Question: I've got a long query that pulls well over 50 fields. For some reason Access query builder provides only a limited amount of columns at a time.

However, it appears that I can key as many as I like directly into the SQL view. And eventually the query builder makes more room. So using the above example, if I add three more fields to the query, the query builder gives me about another ten to work with.
Is there an easier way to extend the number of columns? Are there other alternatives that I should be considering?
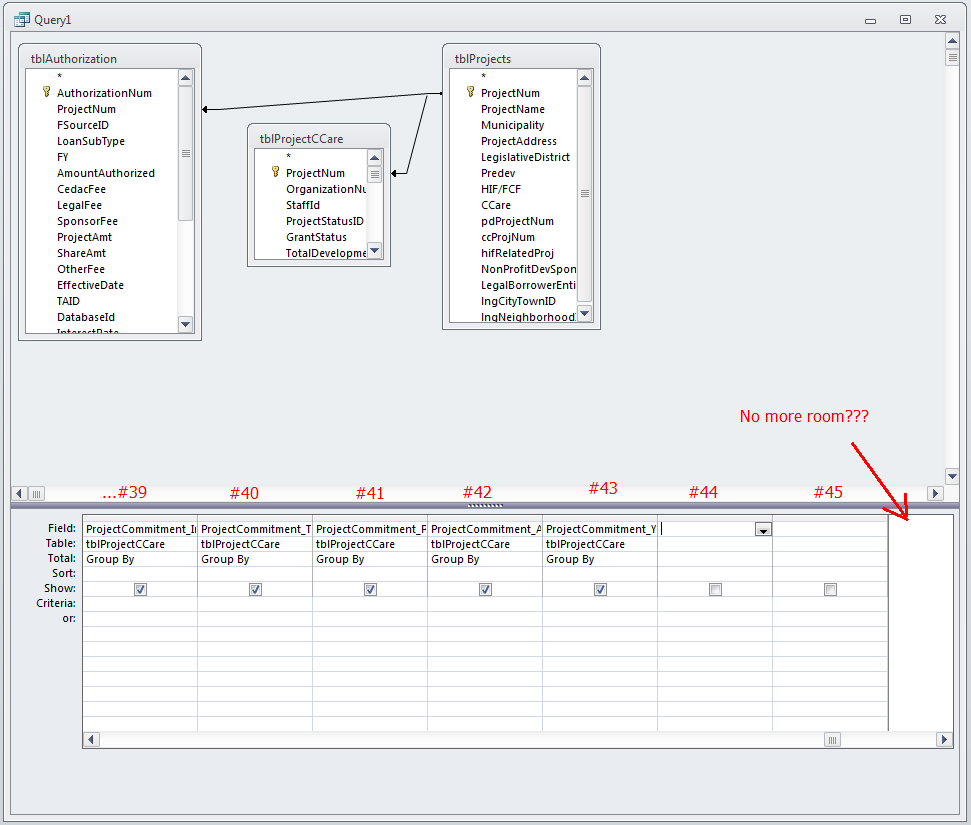
Answer: Just figured it out. I can easily add more columns using the "Insert Columns" button.